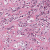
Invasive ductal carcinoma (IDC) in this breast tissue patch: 1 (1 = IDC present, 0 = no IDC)